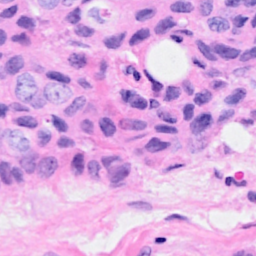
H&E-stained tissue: Breast